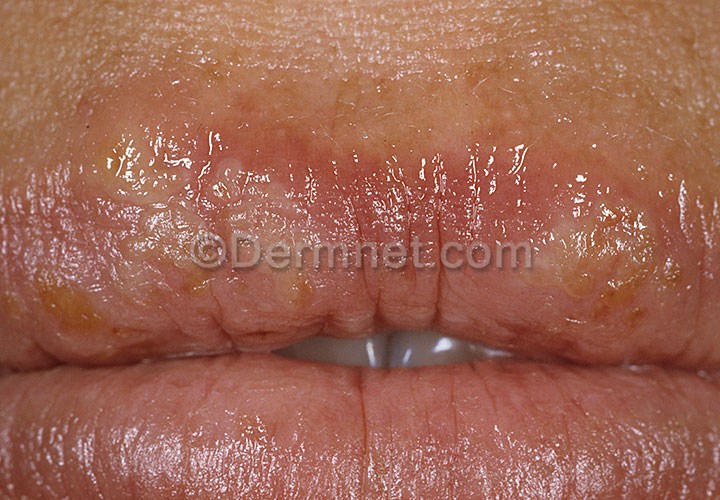
Disease: Warts Molluscum and other Viral Infections